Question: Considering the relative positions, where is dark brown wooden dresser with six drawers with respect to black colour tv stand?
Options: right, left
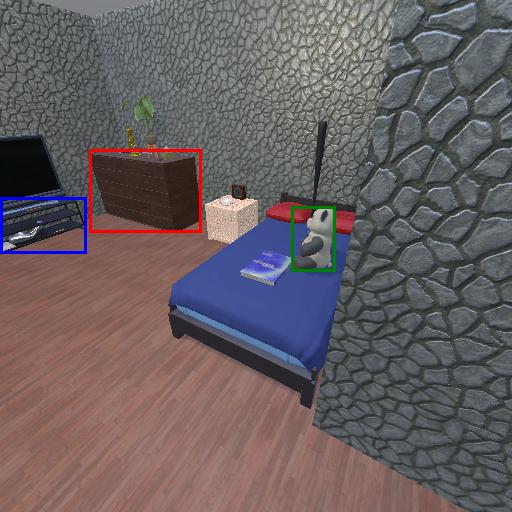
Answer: right